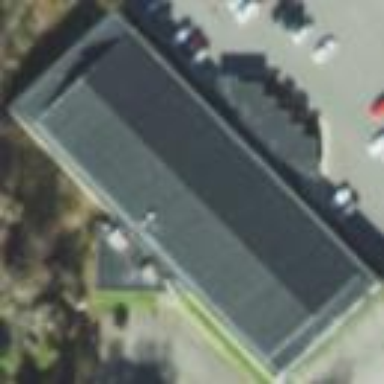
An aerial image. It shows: Building with bowling alley inside.